Field crop: maize
Growth stage: 1
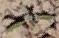
Species: atriplex